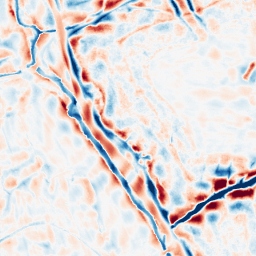
Category: wavelet
Decomposition family: wavelet_biorthogonal
Decomposition parameters: wavelet: bior3.5
level: 4
Upsampling method: bilinear
Upsampling parameters: scale: 8
Upsampling scale: 8